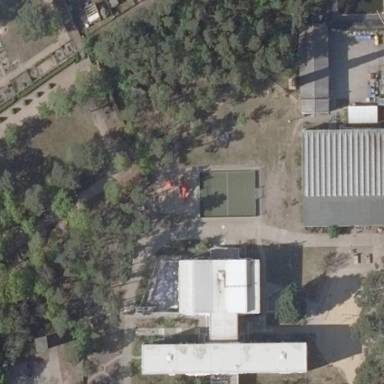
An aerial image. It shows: School.